Aerial crown-view tile of a tropical tree (Barro Colorado Island, Panama), acquired 20250616:
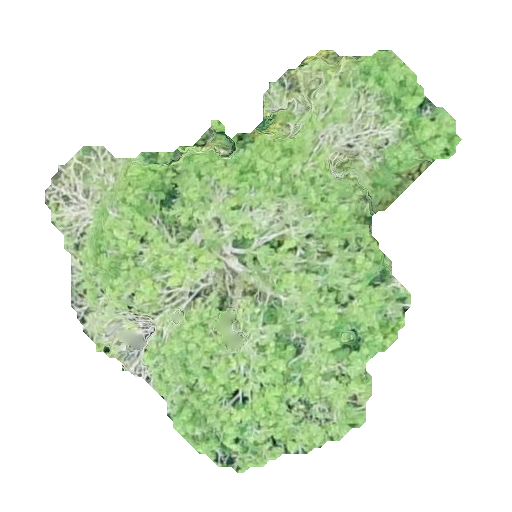
Species: Tabebuia rosea
GBIF accepted scientific name: Tabebuia rosea
Crown area: 150.955 m²